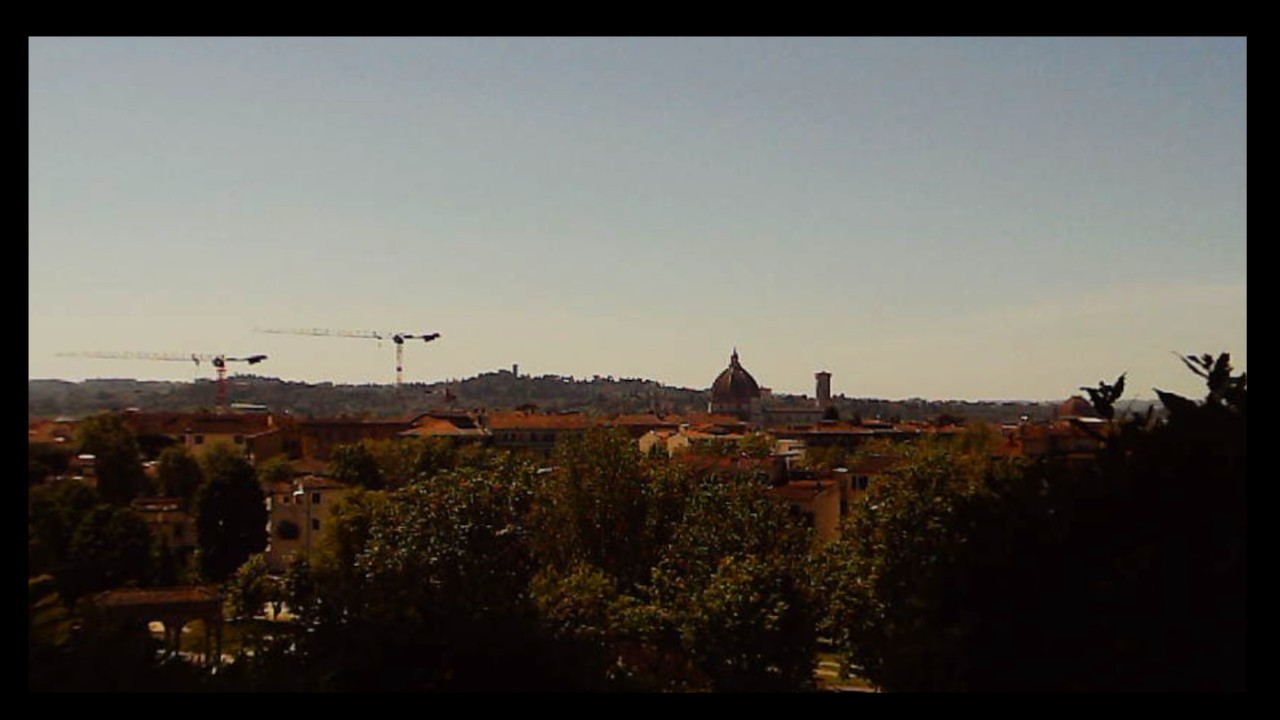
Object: DarwinFPV cineape20